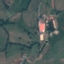
Land use / land cover class: Pasture